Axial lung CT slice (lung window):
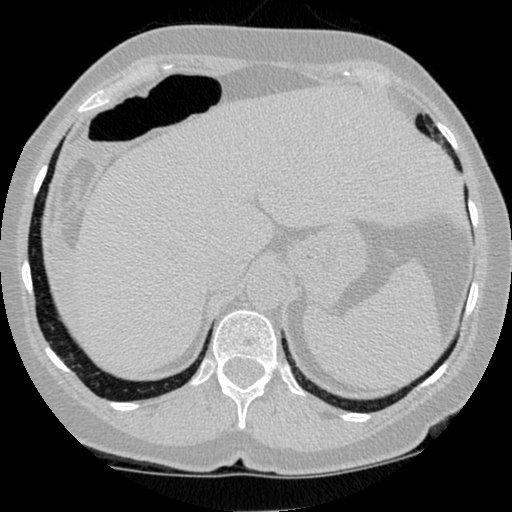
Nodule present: no